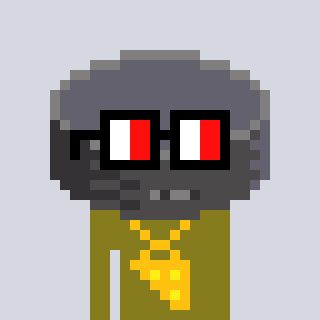
a pixel art character with square glasses with black frames and red eyes, a hockey puck-shaped head and a gunk-colored body on a cool background